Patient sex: M
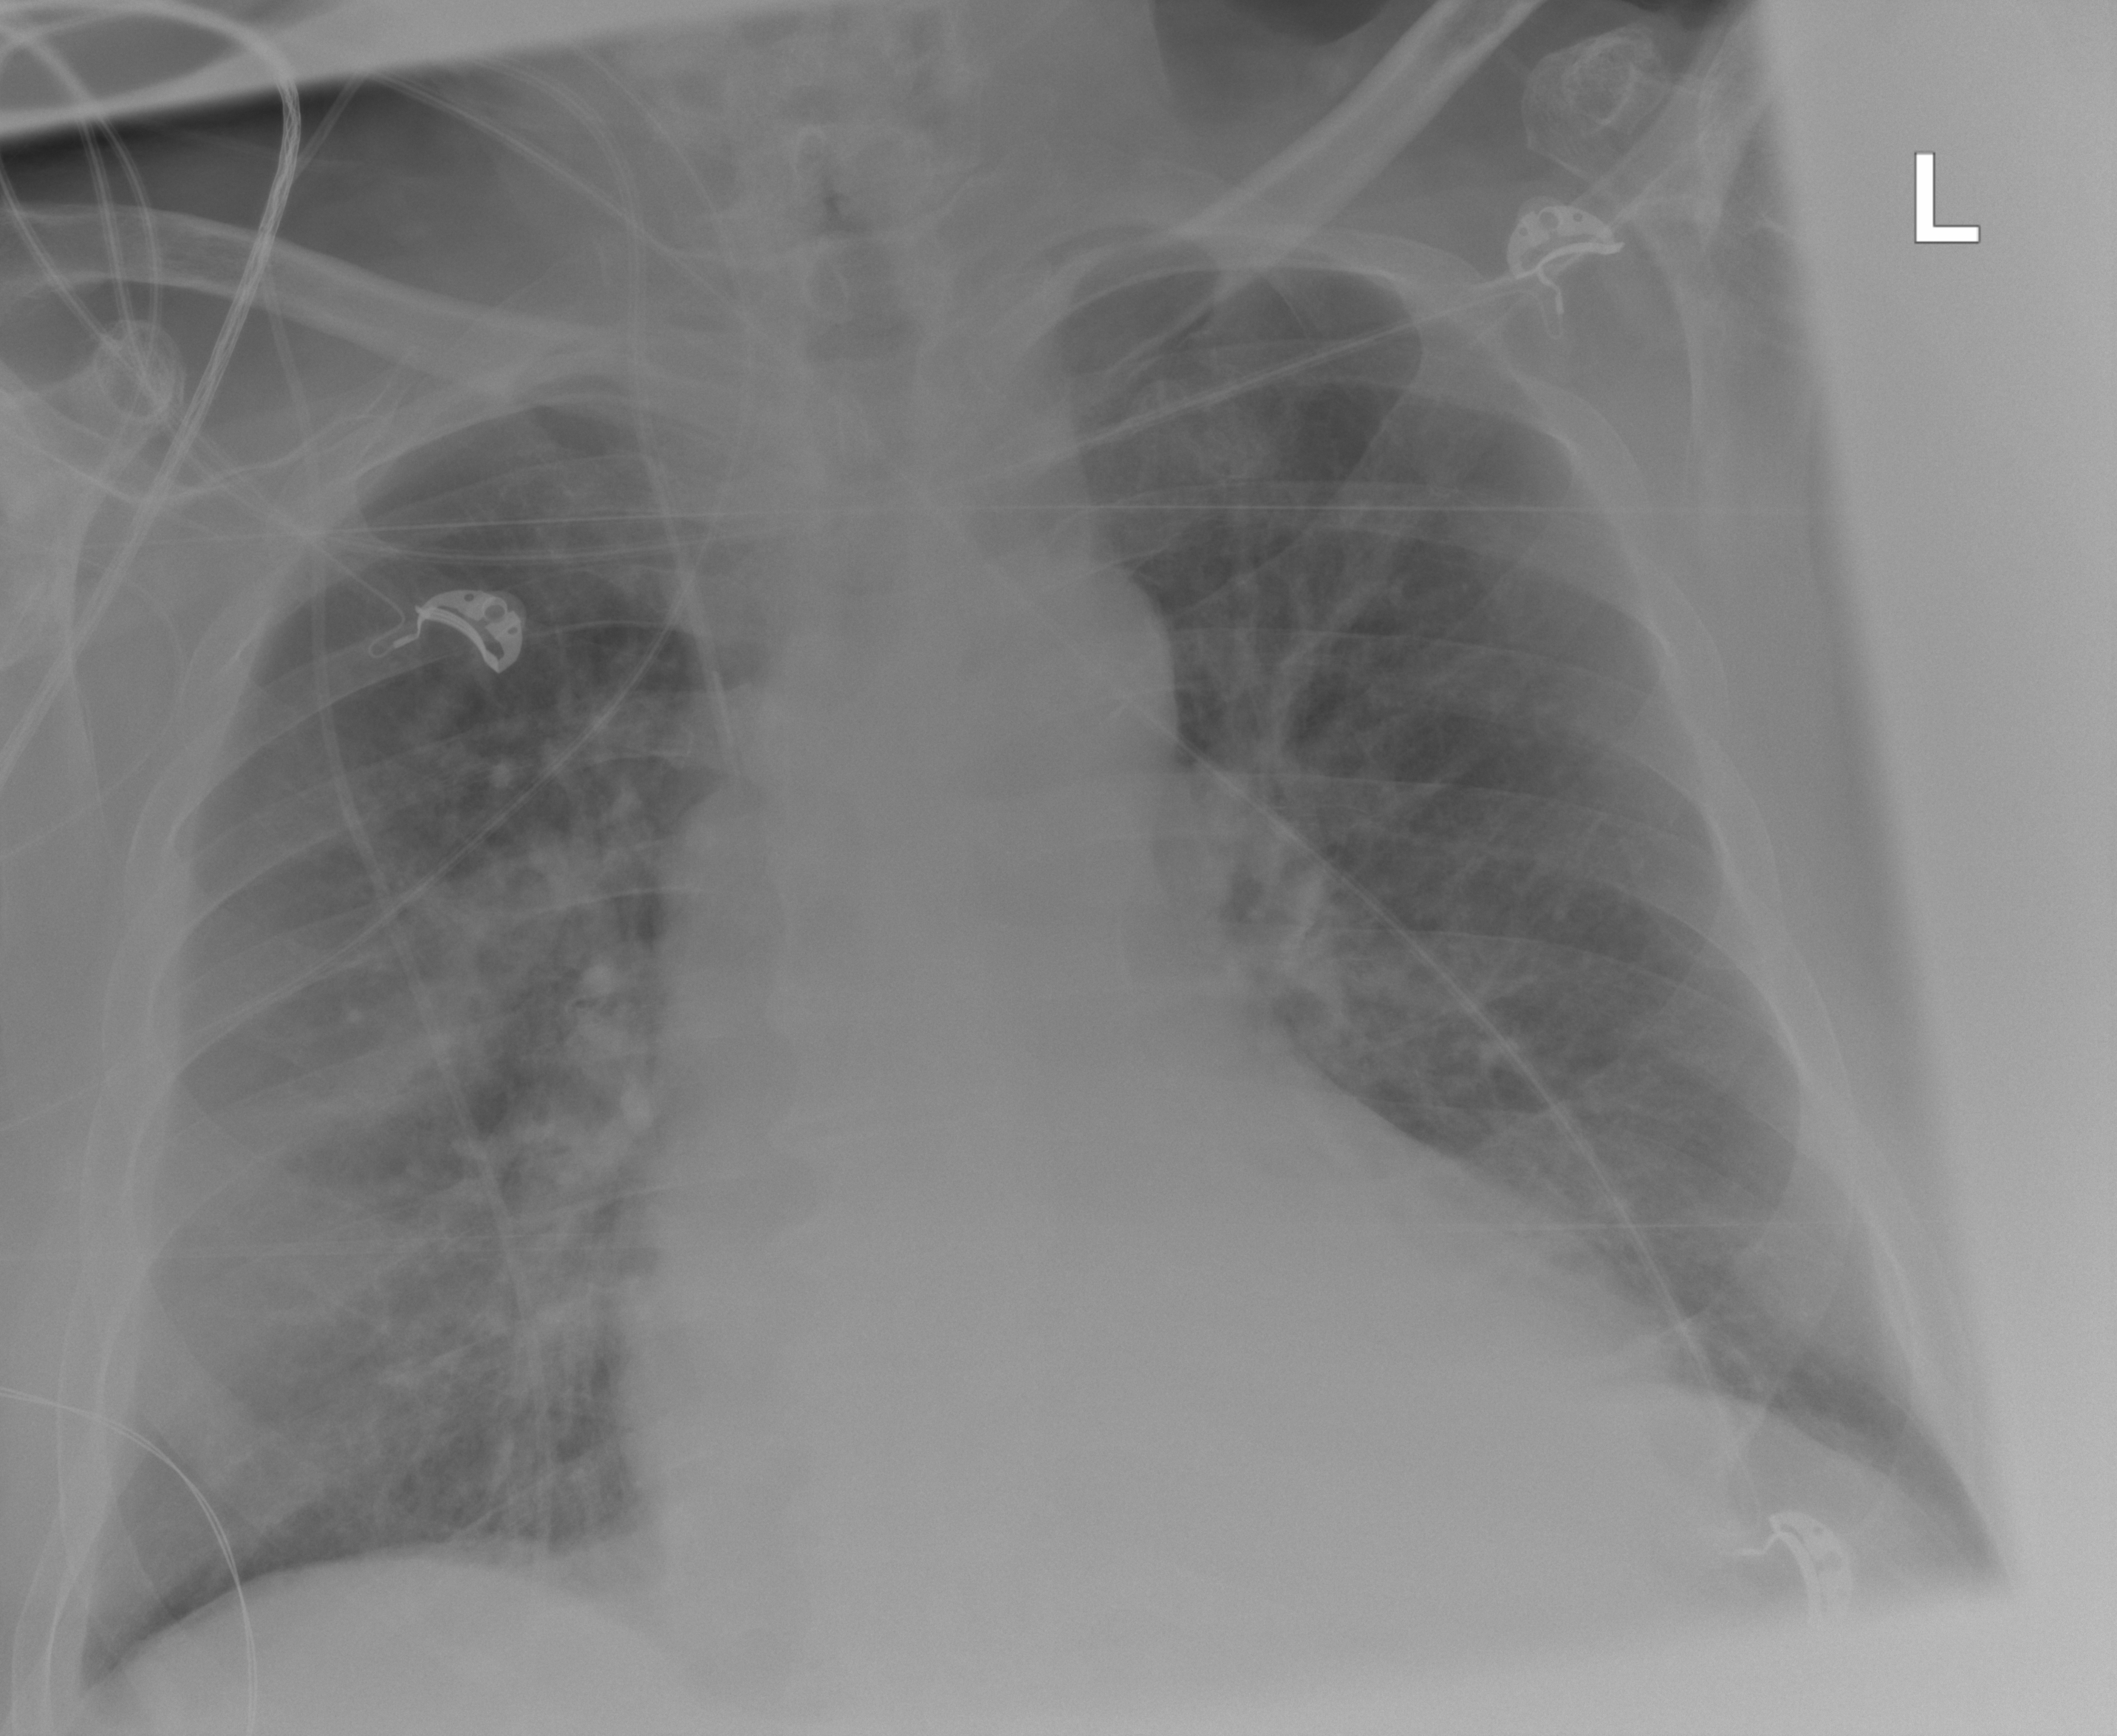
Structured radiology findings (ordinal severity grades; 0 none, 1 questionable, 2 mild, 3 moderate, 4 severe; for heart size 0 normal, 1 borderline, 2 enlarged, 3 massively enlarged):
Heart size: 2
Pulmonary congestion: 0
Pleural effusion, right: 0
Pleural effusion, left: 0
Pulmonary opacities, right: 2
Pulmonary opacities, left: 0
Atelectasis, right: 2
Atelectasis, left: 0